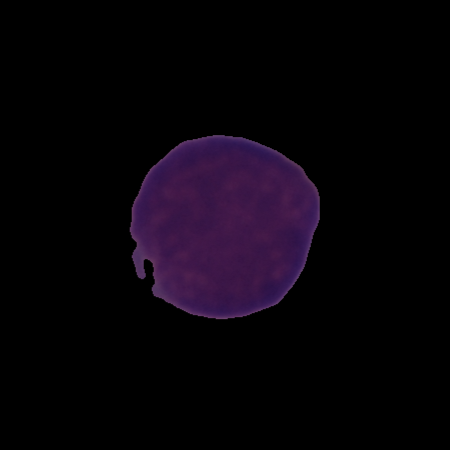
Label: cancer